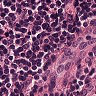
Metastatic tissue present: no